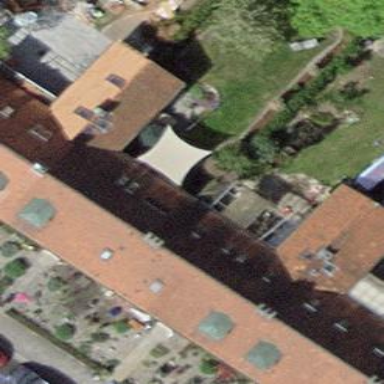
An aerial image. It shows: Terrace building.